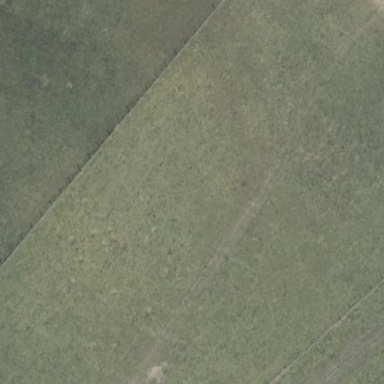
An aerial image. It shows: Beautiful meadow.